Field crop: maize
Growth stage: 2
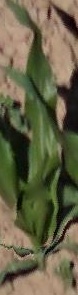
Species: maize